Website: bh-photo
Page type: payment
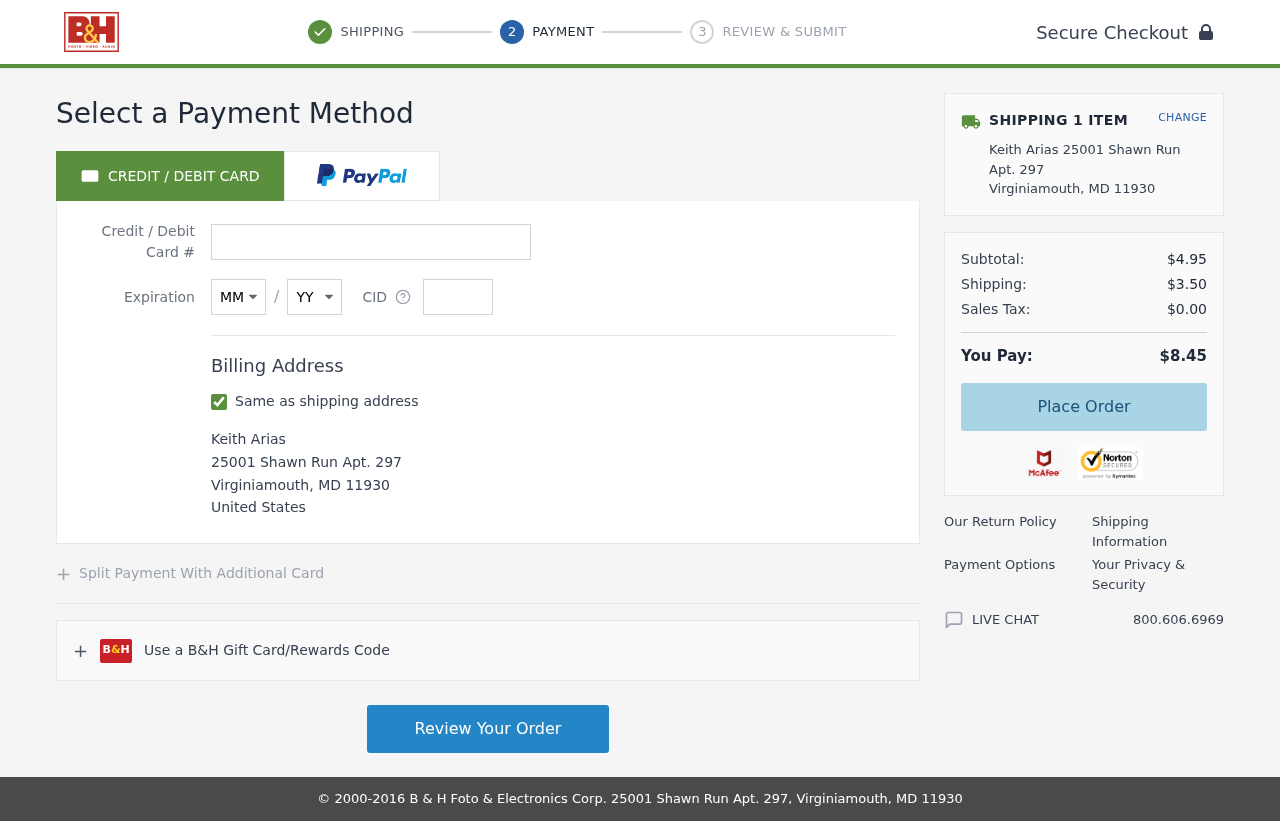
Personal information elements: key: PII_CARD_CVV
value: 1864
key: PII_CARD_EXPIRY_MONTH
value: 06
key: PII_CARD_EXPIRY_YEAR
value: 27
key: PII_CARD_NUMBER
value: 3755 2015 7434 345
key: PII_CITY
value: Virginiamouth
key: PII_COUNTRY
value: United States
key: PII_FULLNAME
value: Keith Arias
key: PII_POSTCODE
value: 11930
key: PII_STATE_ABBR
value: MD
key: PII_STREET
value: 25001 Shawn Run Apt. 297
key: PII_FULLNAME2
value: Keith Arias
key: PII_CITY2
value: Virginiamouth
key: PII_STATE_ABBR2
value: MD
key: PII_POSTCODE_FULL
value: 11930
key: PII_POSTCODE_NUMERIC
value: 11930
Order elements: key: ORDER_NUM_ITEMS
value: SHIPPING 1 ITEM
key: ORDER_SUBTOTAL
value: $4.95
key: ORDER_SHIPPING_COST
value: $3.50
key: ORDER_TAX
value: $0.00
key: ORDER_TOTAL
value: $8.45